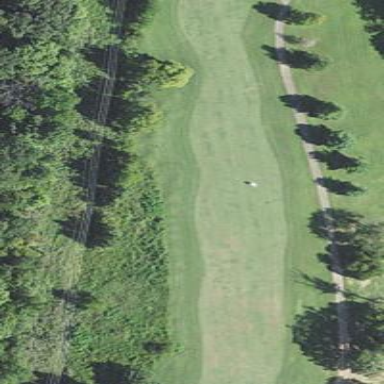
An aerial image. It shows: Scenic golf fairway.